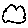
Label: cloud